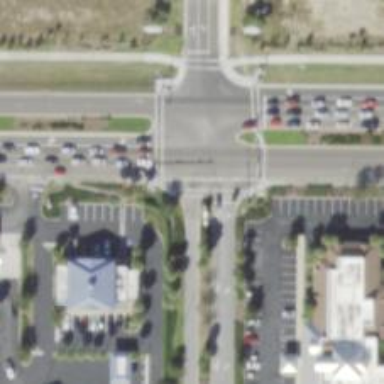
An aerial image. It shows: Marked crossing on the road.